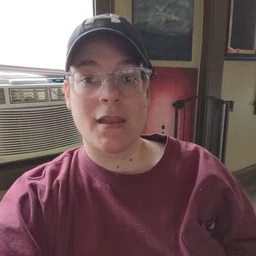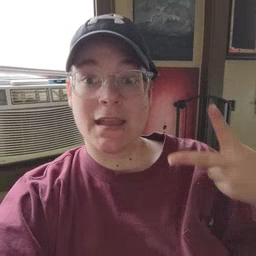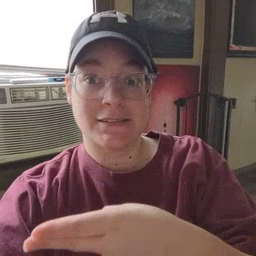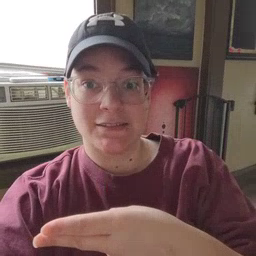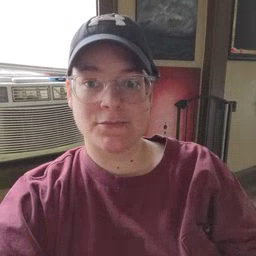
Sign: cut